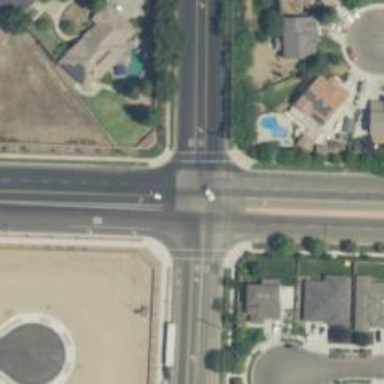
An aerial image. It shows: Uncontrolled road crossing with line markings.